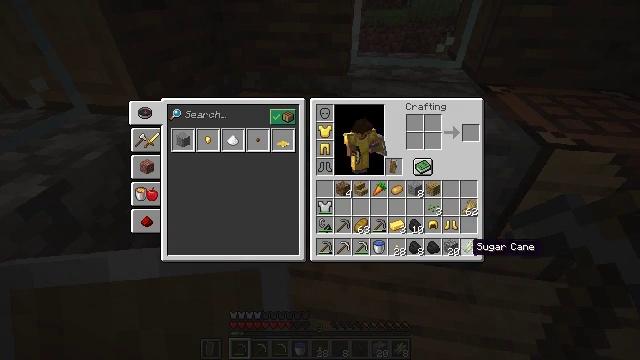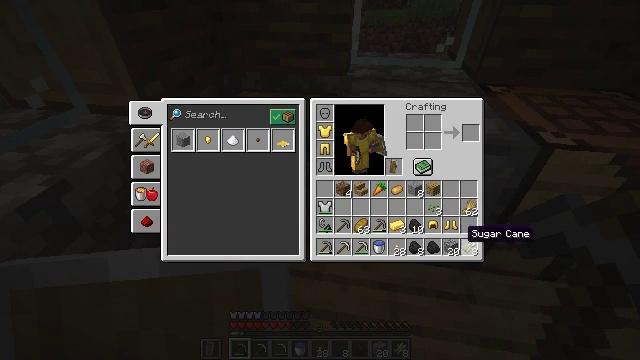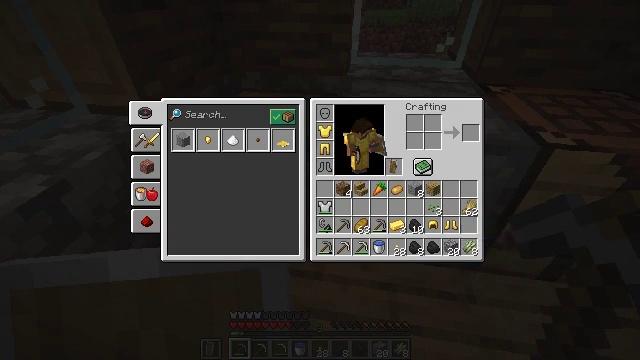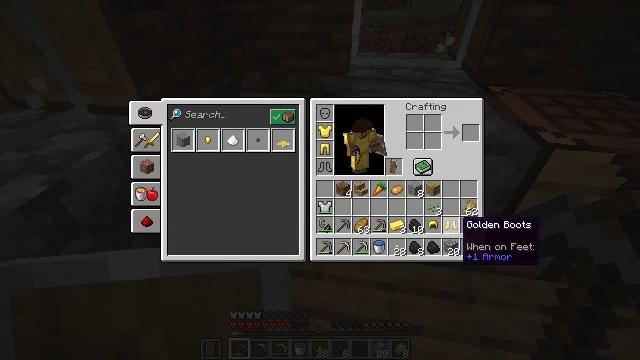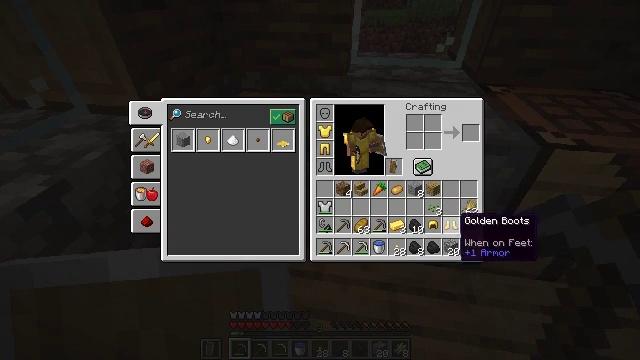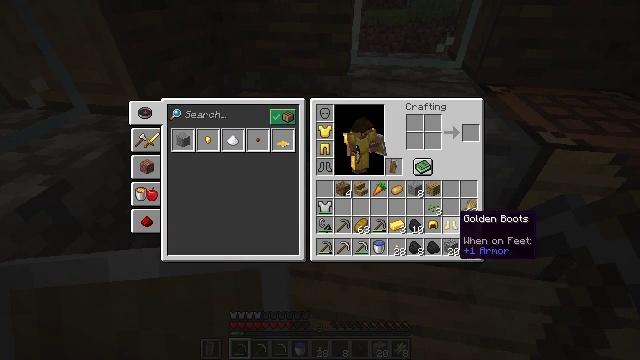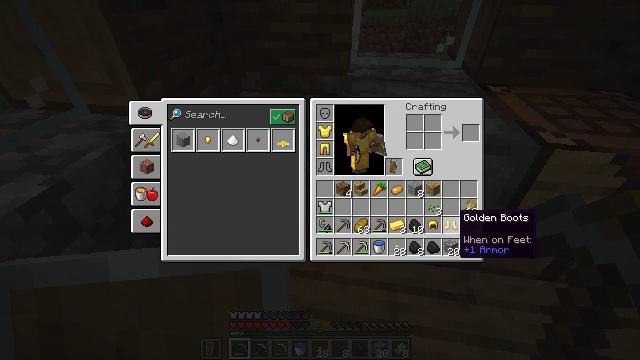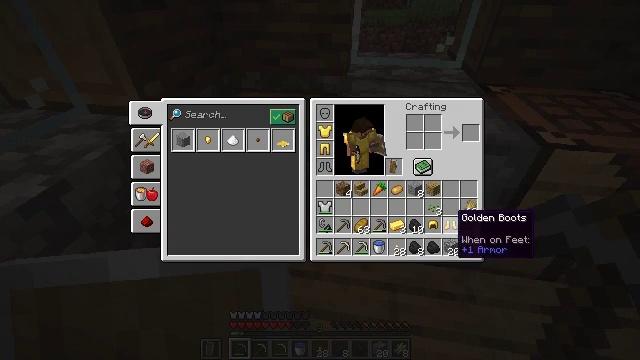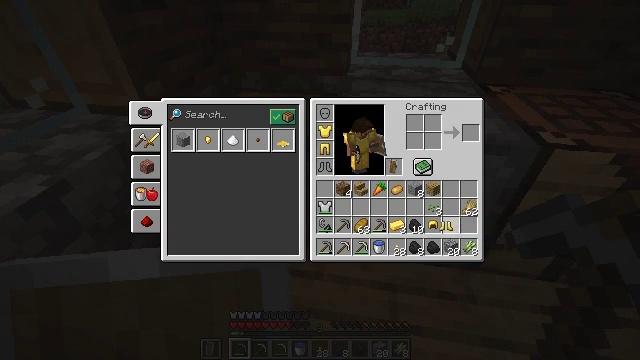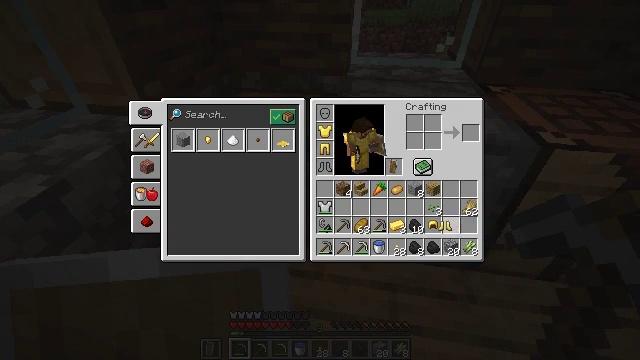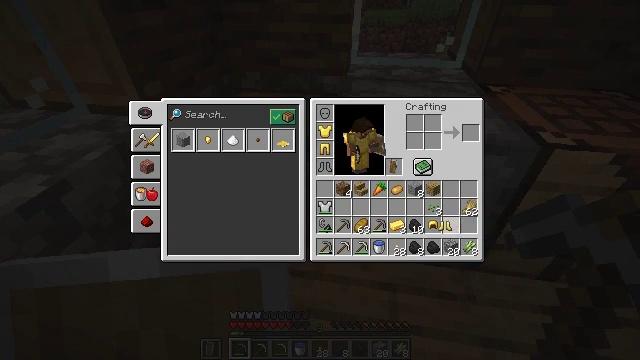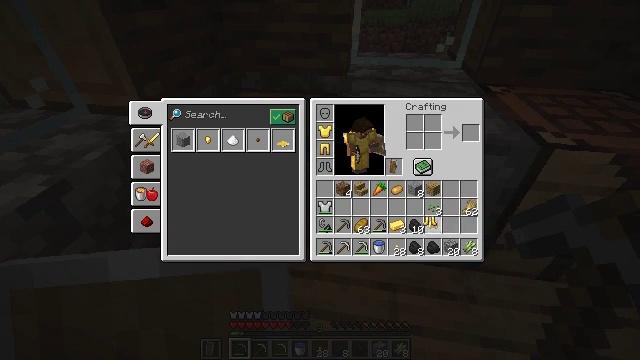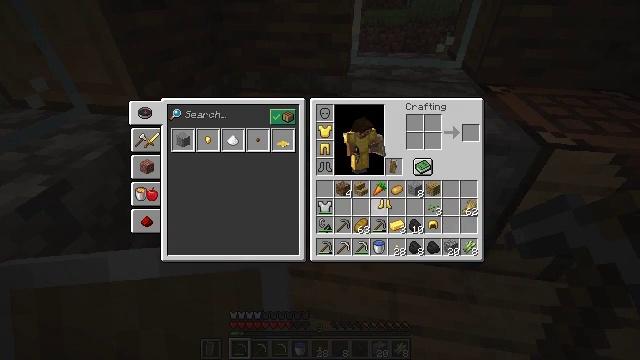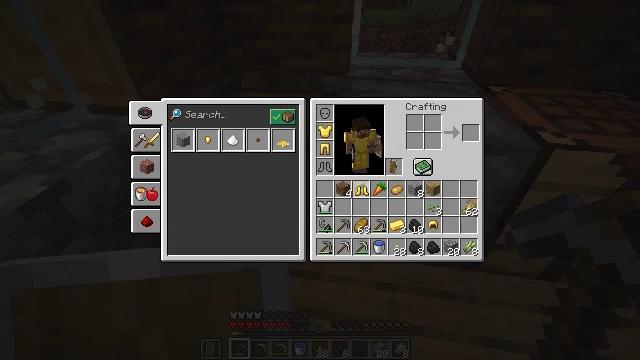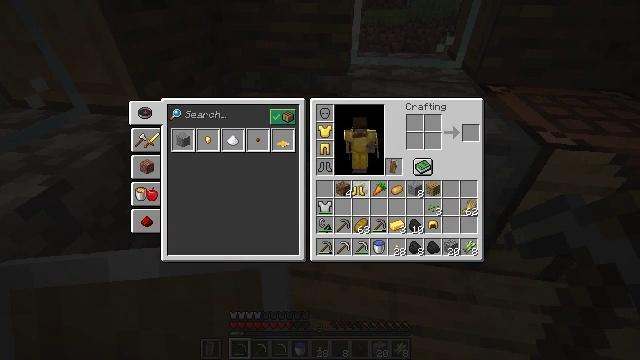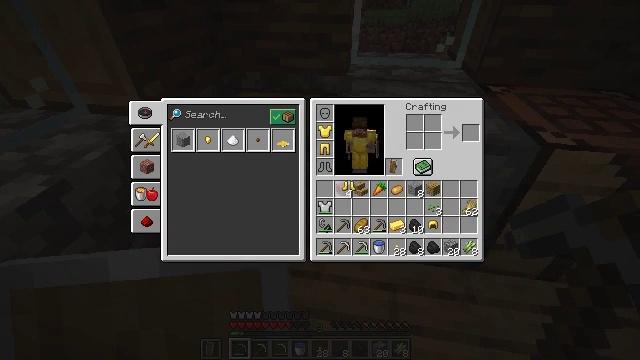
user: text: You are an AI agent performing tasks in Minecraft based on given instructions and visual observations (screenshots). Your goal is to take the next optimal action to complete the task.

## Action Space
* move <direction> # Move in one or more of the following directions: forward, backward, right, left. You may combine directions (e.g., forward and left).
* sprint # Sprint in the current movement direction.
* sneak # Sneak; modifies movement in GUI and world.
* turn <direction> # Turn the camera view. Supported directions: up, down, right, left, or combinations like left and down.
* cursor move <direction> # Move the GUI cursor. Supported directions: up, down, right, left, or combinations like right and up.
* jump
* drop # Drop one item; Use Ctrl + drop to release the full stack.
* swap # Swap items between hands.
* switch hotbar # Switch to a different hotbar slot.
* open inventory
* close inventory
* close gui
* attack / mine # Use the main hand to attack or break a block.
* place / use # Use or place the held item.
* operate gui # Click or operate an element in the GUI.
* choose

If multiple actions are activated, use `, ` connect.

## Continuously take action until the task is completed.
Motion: motion action
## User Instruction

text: Attack the stripped oak log to collect it.
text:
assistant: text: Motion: turn up
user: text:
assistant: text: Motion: turn up
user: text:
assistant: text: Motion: no_op
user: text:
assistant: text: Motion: no_op
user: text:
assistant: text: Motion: no_op
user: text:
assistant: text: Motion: no_op
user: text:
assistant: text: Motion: no_op
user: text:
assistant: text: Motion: attack / mine
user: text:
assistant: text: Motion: attack / mine
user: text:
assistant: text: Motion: attack / mine
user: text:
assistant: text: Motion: turn left
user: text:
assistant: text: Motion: turn left and up
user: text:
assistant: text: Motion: turn left and up
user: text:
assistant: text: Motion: no_op
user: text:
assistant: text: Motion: turn left
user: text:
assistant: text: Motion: turn left and up
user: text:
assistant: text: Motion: no_op
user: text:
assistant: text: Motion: no_op
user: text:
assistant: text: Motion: no_op
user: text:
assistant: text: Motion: no_op
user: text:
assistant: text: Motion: no_op
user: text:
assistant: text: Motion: no_op
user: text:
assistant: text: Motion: no_op
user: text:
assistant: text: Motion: no_op
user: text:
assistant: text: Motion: no_op
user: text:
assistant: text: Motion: attack / mine
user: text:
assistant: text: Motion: attack / mine
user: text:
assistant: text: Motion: attack / mine
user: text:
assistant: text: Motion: attack / mine
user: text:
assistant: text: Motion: no_op